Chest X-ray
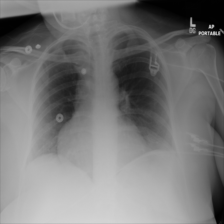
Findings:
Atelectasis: negative
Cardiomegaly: negative
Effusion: negative
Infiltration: negative
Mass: negative
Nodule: negative
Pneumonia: negative
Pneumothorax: negative
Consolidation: negative
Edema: negative
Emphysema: negative
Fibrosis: negative
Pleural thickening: negative
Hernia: negative